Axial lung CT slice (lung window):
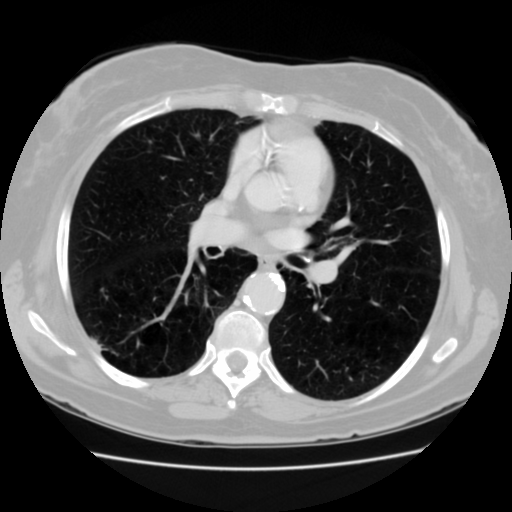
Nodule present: no